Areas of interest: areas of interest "Park and greenspace"
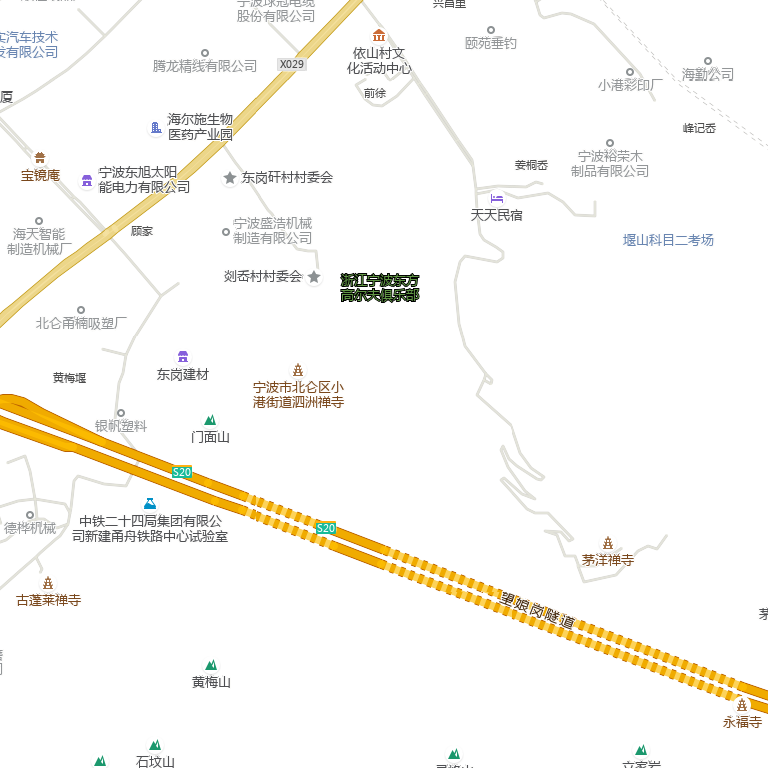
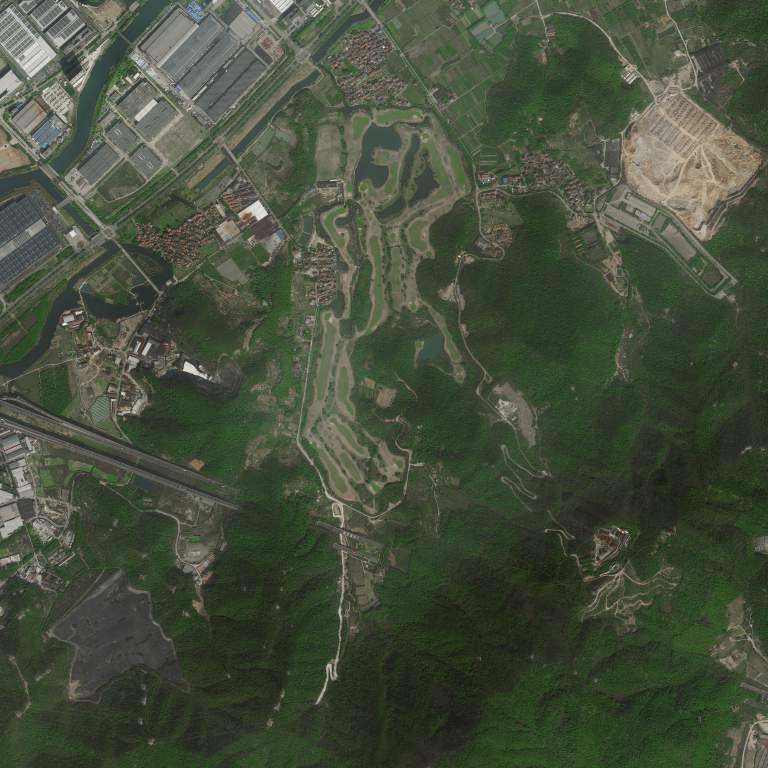